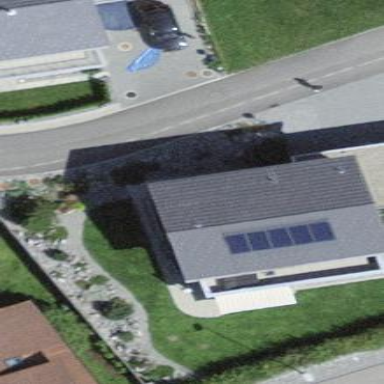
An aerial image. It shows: Simple house.